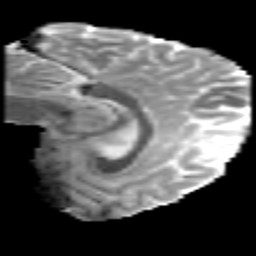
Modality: MD
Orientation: sagittal
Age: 19
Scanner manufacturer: philips
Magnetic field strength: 3 T
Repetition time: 8.6 s
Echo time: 0.127 s